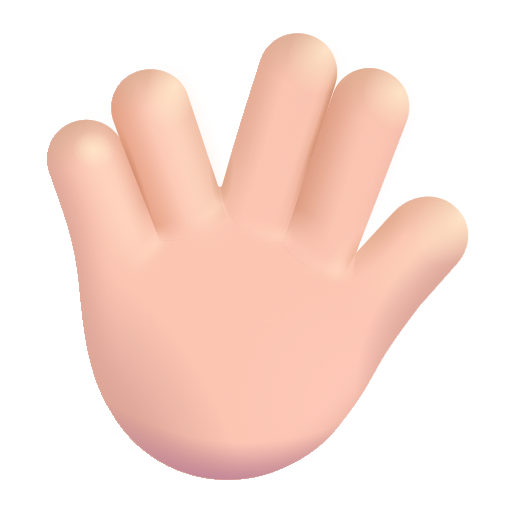
vulcan salute color light